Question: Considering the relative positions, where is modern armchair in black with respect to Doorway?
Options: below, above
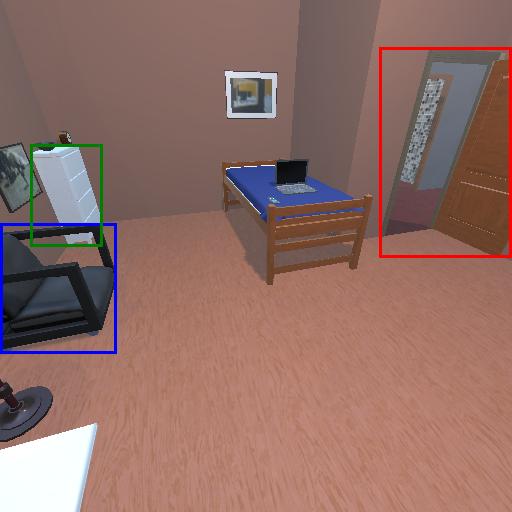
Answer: below